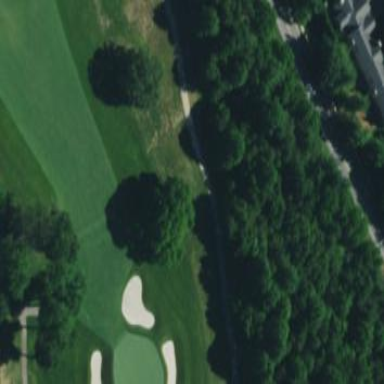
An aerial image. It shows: Golf fairway surrounded by grass.